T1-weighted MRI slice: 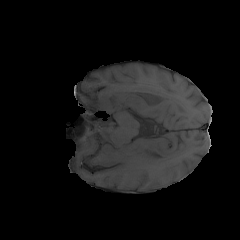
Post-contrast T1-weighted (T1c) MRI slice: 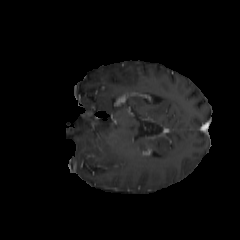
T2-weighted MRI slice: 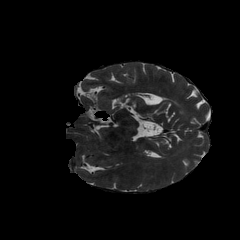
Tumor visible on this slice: no